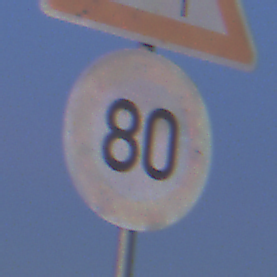
Verkehrszeichen: Geschwindigkeit80
Zusatzzeichen oben: SeitenwindVonRechts
Umgebung: Outdoor, Nature
Tageszeit: SunriseSunset
Wetter: Clear
Licht: Natural
Jahreszeit: NotSpecified
Kontrast: LowContrast